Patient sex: M
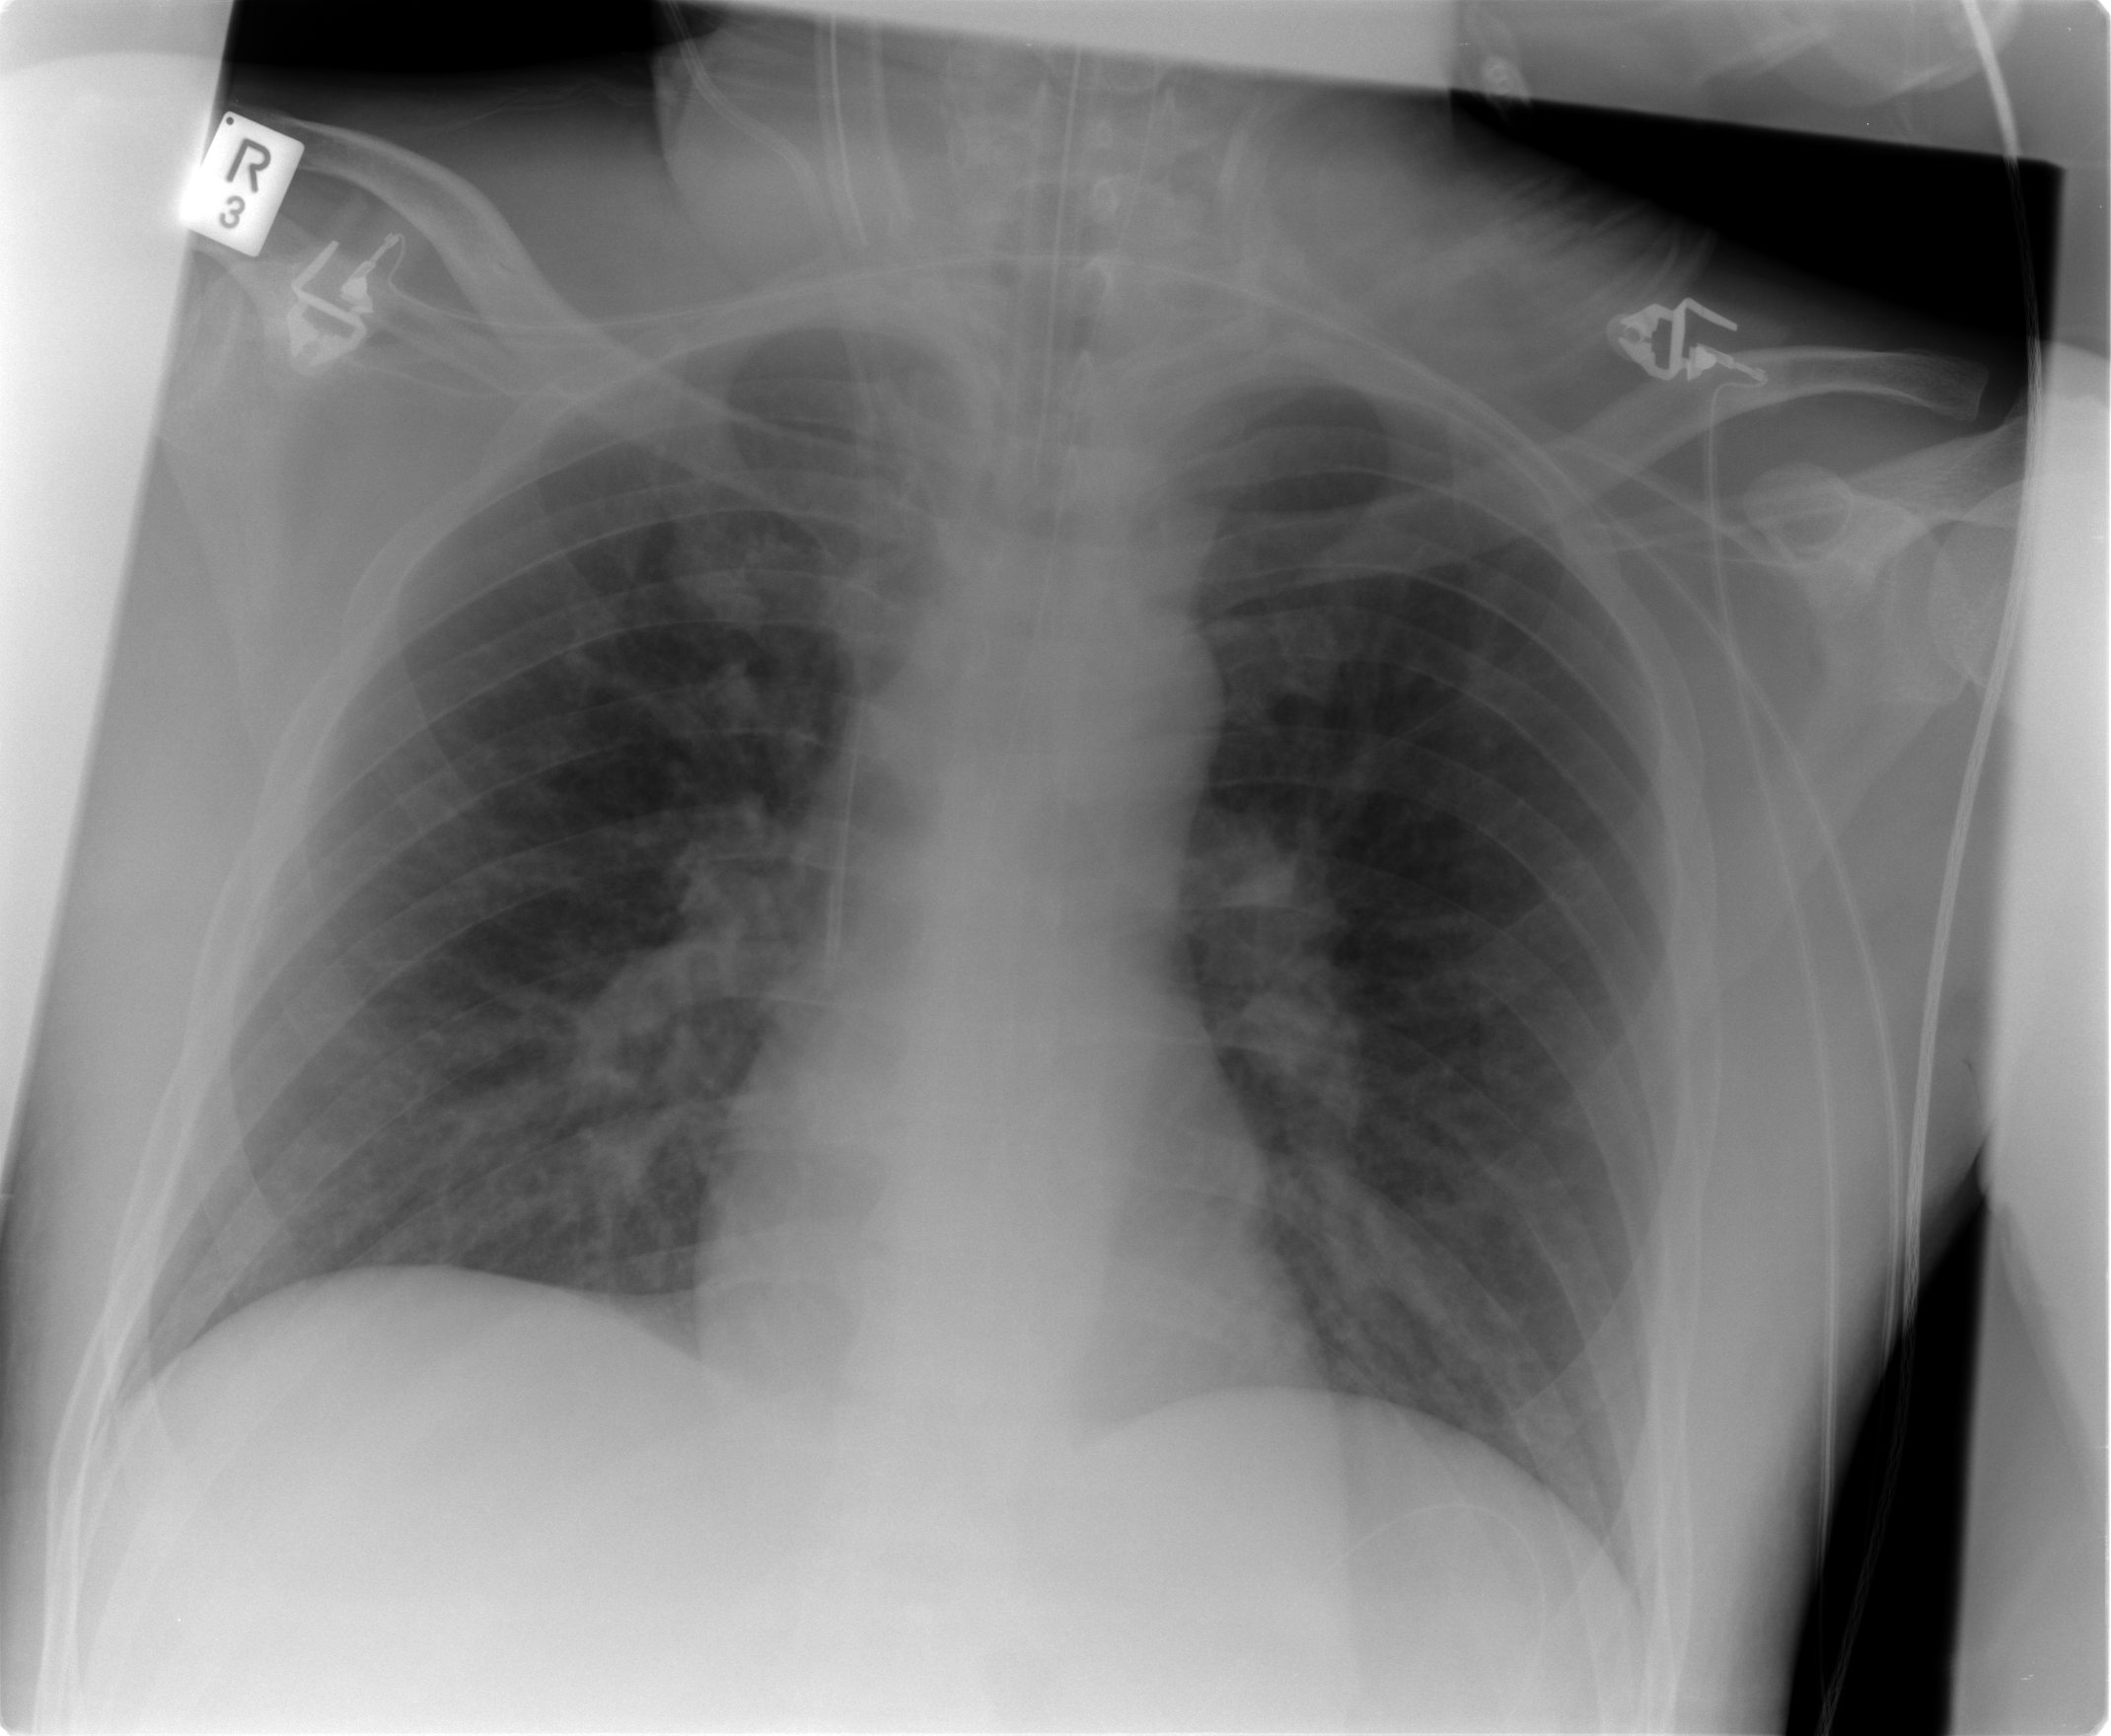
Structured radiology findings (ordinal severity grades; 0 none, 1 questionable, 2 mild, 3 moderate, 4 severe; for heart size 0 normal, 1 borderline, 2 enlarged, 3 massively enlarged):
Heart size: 0
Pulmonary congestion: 1
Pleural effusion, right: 0
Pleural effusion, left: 0
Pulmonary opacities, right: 0
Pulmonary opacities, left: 0
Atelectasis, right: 0
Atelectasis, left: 0